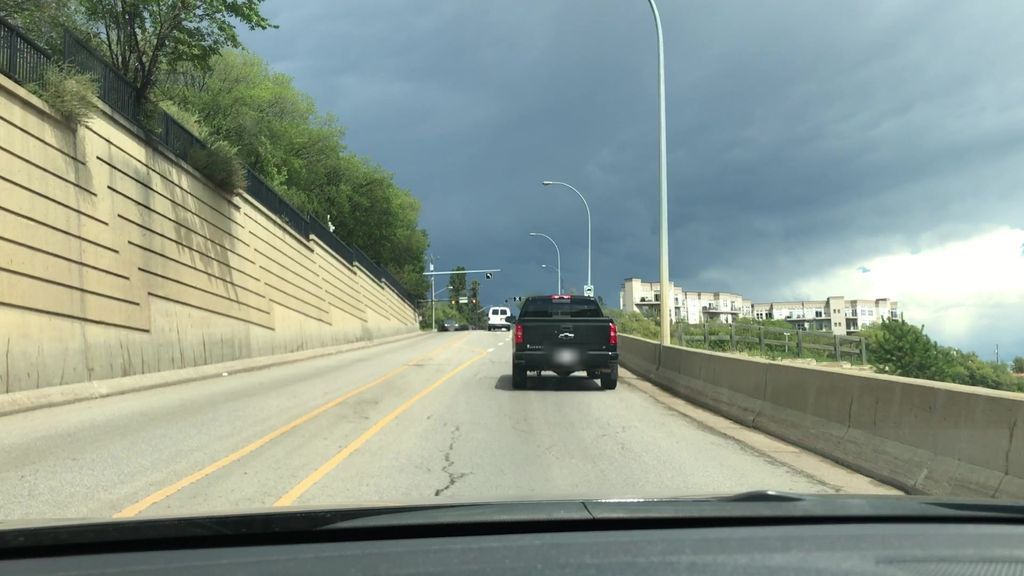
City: edmonton